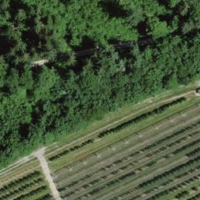
EUNIS habitat code: 44
Species observed at this site:
Teucrium scorodonia